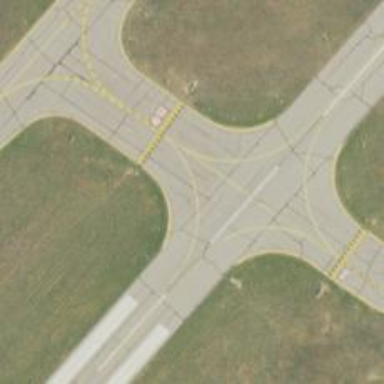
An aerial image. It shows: Image of taxiway at airport.